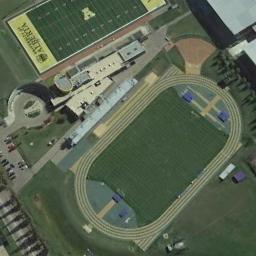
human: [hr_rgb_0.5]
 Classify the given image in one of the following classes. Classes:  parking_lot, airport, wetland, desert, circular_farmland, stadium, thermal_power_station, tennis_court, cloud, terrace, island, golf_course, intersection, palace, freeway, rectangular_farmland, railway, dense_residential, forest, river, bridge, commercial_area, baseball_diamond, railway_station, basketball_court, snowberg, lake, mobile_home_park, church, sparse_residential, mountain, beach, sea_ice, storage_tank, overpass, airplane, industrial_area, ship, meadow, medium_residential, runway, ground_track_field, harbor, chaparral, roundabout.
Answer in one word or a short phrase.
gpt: ground_track_field